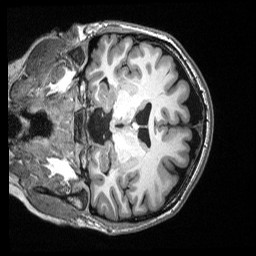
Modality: T1w
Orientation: coronal
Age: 26
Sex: female